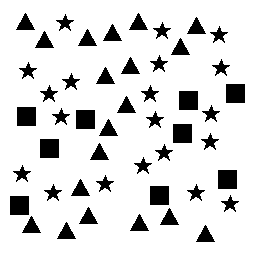
Squares: 9
Triangles: 19
Stars: 20
Total shapes: 48